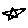
Label: star